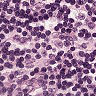
Metastatic tissue present: no